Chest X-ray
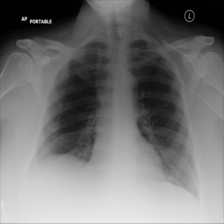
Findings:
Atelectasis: negative
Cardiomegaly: negative
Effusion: negative
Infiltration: negative
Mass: negative
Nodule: negative
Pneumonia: negative
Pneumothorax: negative
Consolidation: negative
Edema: negative
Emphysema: negative
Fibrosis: negative
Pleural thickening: negative
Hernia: negative